Question: >
1. Why is the minimum size of a top-level window constrained to 2x2 pixels?
2. Is it possible to override this constraint so that I can set the width/height to < 2.
If you run the sample application and change the size of the window to let's say '1,1' you'll see that the size is constrained to '2,2'.

'''
Public Class Form1
Public Sub New()
Me.InitializeComponent()
Me.wnd = New Window With {.BackColor = Color.Red, .Bounds = New Rectangle(100, 100, 200, 200)}
Me.grid = New PropertyGrid With {.Dock = DockStyle.Fill, .SelectedObject = Me.wnd, .TabIndex = 1}
Me.btn = New Button With {.Text = "Set {width=1, height=1} using SetWindowPos.", .Dock = DockStyle.Top, .Height = 30, .TabIndex = 0}
Me.Controls.AddRange({Me.grid, Me.btn})
End Sub
Private Sub HandleDisposed(sender As Object, e As EventArgs) Handles Me.Disposed
If (Not Me.grid Is Nothing) Then Me.grid.Dispose()
If (Not Me.wnd Is Nothing) Then Me.wnd.Dispose()
If (Not Me.btn Is Nothing) Then Me.btn.Dispose()
End Sub
Private Sub HandleButtonClick(sender As Object, e As EventArgs) Handles btn.Click
Window.SetWindowPos(New HandleRef(Me.wnd, Me.wnd.Handle), Nothing, 0, 0, 1, 1, (Window.SWP_DRAWFRAME Or Window.SWP_NOMOVE Or Window.SWP_NOZORDER Or Window.SWP_NOOWNERZORDER))
Me.grid.Refresh()
End Sub
Private WithEvents wnd As Window
Private WithEvents grid As PropertyGrid
Private WithEvents btn As Button
Public Class Window
Inherits Control
Public Sub New()
Me.SetTopLevel(True)
End Sub
Protected Overrides Sub OnHandleCreated(e As System.EventArgs)
Try
If (IntPtr.Size = 4) Then
Dim style As Int32 = (GetWindowLong32(New HandleRef(Me, Me.Handle), GWL_STYLE) And Not (WS_CAPTION Or WS_THICKFRAME Or WS_MINIMIZE Or WS_MAXIMIZE Or WS_SYSMENU))
Dim exstyle As Int32 = (GetWindowLong32(New HandleRef(Me, Me.Handle), GWL_EXSTYLE) And Not (WS_EX_DLGMODALFRAME Or WS_EX_CLIENTEDGE Or WS_EX_STATICEDGE))
SetWindowLong32(New HandleRef(Me, Me.Handle), GWL_STYLE, New HandleRef(Nothing, New IntPtr(style)))
SetWindowLong32(New HandleRef(Me, Me.Handle), GWL_EXSTYLE, New HandleRef(Nothing, New IntPtr(exstyle)))
Else
Dim style As Int64 = (GetWindowLong64(New HandleRef(Me, Me.Handle), GWL_STYLE) And Not CLng(WS_CAPTION Or WS_THICKFRAME Or WS_MINIMIZE Or WS_MAXIMIZE Or WS_SYSMENU))
Dim exstyle As Int64 = (GetWindowLong64(New HandleRef(Me, Me.Handle), GWL_EXSTYLE) And Not CLng(WS_EX_DLGMODALFRAME Or WS_EX_CLIENTEDGE Or WS_EX_STATICEDGE))
SetWindowLong64(New HandleRef(Me, Me.Handle), GWL_STYLE, New HandleRef(Nothing, New IntPtr(style)))
SetWindowLong64(New HandleRef(Me, Me.Handle), GWL_EXSTYLE, New HandleRef(Nothing, New IntPtr(exstyle)))
End If
SetWindowPos(New HandleRef(Me, Me.Handle), New HandleRef(Nothing, New IntPtr(HWND_TOPMOST)), 0, 0, 0, 0, (SWP_DRAWFRAME Or SWP_NOMOVE Or SWP_NOSIZE))
Catch ex As Exception
Throw ex
Finally
MyBase.OnHandleCreated(e)
End Try
End Sub
<DllImport("user32.dll", EntryPoint:="GetWindowLong", CharSet:=CharSet.Auto)> _
Friend Shared Function GetWindowLong32(ByVal hWnd As HandleRef, ByVal nIndex As Integer) As Int32
End Function
<DllImport("user32.dll", EntryPoint:="GetWindowLongPtr", CharSet:=CharSet.Auto)> _
Friend Shared Function GetWindowLong64(ByVal hWnd As HandleRef, ByVal nIndex As Integer) As Int64
End Function
<DllImport("user32.dll", EntryPoint:="SetWindowLong", CharSet:=CharSet.Auto)> _
Friend Shared Function SetWindowLong32(ByVal hWnd As HandleRef, ByVal nIndex As Integer, ByVal dwNewLong As HandleRef) As Int32
End Function
<DllImport("user32.dll", EntryPoint:="SetWindowLongPtr", CharSet:=CharSet.Auto)> _
Friend Shared Function SetWindowLong64(ByVal hWnd As HandleRef, ByVal nIndex As Integer, ByVal dwNewLong As HandleRef) As Int64
End Function
<DllImport("user32.dll", CharSet:=CharSet.Auto, ExactSpelling:=True)> _
Friend Shared Function SetWindowPos(ByVal hWnd As HandleRef, ByVal hWndInsertAfter As HandleRef, ByVal x As Integer, ByVal y As Integer, ByVal cx As Integer, ByVal cy As Integer, ByVal flags As Integer) As Boolean
End Function
Friend Const GWL_EXSTYLE As Integer = -20
Friend Const GWL_STYLE As Integer = -16
Friend Const HWND_TOPMOST As Integer = -1
Friend Const SWP_DRAWFRAME As Integer = &H20
Friend Const SWP_NOMOVE As Integer = 2
Friend Const SWP_NOSIZE As Integer = 1
Friend Const SWP_NOZORDER As Integer = 4
Friend Const SWP_NOOWNERZORDER As Integer = &H200
Friend Const WS_CAPTION As Integer = &HC00000
Friend Const WS_THICKFRAME As Integer = &H40000
Friend Const WS_MAXIMIZE As Integer = &H1000000
Friend Const WS_MINIMIZE As Integer = &H20000000
Friend Const WS_SYSMENU As Integer = &H80000
Friend Const WS_EX_DLGMODALFRAME As Integer = 1
Friend Const WS_EX_CLIENTEDGE As Integer = &H200
Friend Const WS_EX_STATICEDGE As Integer = &H20000
End Class
End Class
'''
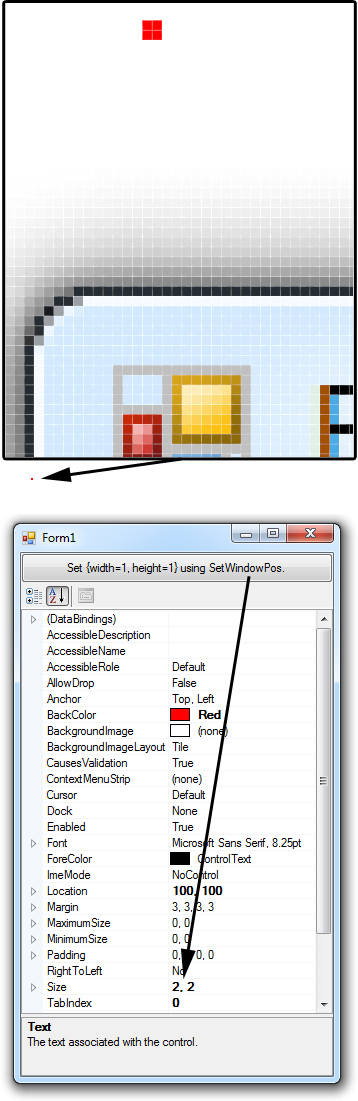
Answer: The minimum size of a window is normally restricted to the smallest size that still allows the system menu and the caption buttons to be accessible by the user. Even for borderless windows, not exactly appropriate. You can make it smaller by explicitly setting the Size property the window is created, normally the Load event handler is your first opportunity. Or OnHandleCreated().
But yeah, Windows still restricts it to 2x2, the "why" is elusive. Surely what you want to know is how to work around it. You do so by intercepting the WM_GETMINMAXINFO message and lowering the minimum track size. A sample form class that demonstrates the approach:
'''
Imports System.Runtime.InteropServices
Public Class Form1
Protected Overrides Sub WndProc(ByRef m As Message)
MyBase.WndProc(m)
If m.Msg = WM_GETMINMAXINFO Then
Dim mmi = DirectCast(Marshal.PtrToStructure(m.LParam, GetType(MINMAXINFO)), MINMAXINFO)
mmi.ptMinTrackSize = New Point(0, 0)
Marshal.StructureToPtr(mmi, m.LParam, False)
End If
End Sub
Private Sub Form1_Load(sender As Object, e As EventArgs) Handles MyBase.Load
Me.Size = New Size(0, 0)
MsgBox(Me.Size.ToString())
End Sub
Private Const WM_GETMINMAXINFO As Integer = &h24
Private Structure MINMAXINFO
Public ptReserved As Point
Public ptMaxSize As Point
Public ptMaxPosition As Point
Public ptMinTrackSize As Point
Public ptMaxTrackSize As Point
End Structure
End Class
'''
Tested on Windows 8.1. I can't promise that it will work on all Windows versions. It should.